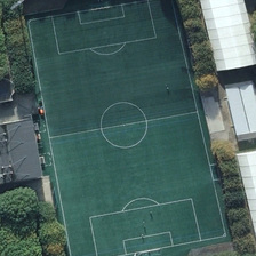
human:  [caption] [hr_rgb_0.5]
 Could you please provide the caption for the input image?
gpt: there are four guys playing on the soccer field .

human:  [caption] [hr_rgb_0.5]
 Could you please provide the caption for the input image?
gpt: The football field is next to three white buildings.

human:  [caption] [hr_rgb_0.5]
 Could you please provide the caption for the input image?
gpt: The football ground is next to three white buildings.

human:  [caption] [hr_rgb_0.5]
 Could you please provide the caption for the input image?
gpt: Here you can see a soccer field between trees along with some buildings.

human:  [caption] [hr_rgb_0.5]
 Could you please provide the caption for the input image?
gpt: Here we can see a football field and some buildings.